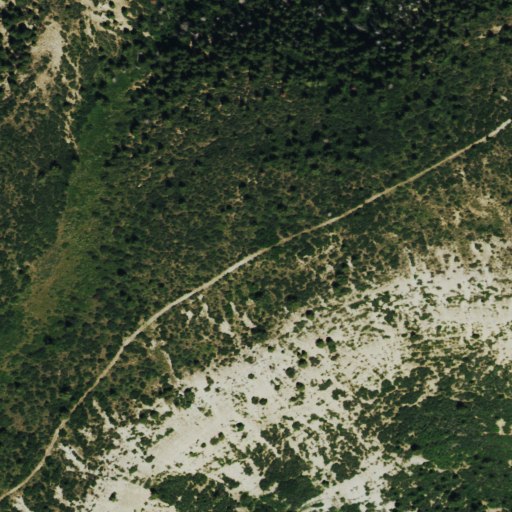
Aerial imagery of ridge(s) in Colorado named Cow Ridge containing grassland, shrub, and deciduous forest